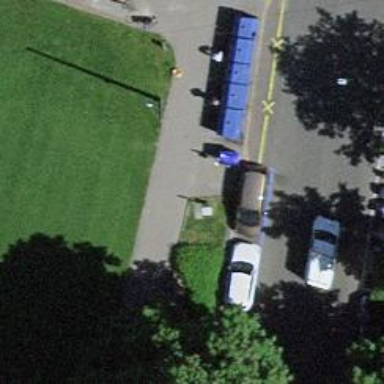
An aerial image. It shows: Public bookcase.